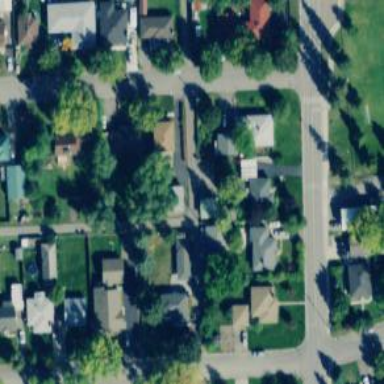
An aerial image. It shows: Alleyway designated as service road.